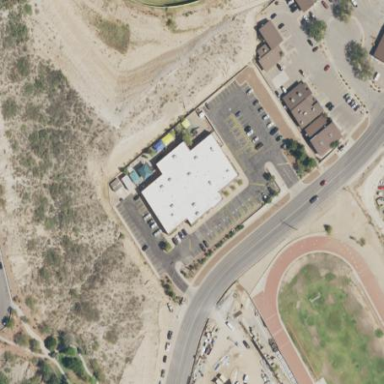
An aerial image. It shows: Building.